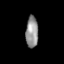
Tissue: lung
Cell type: Epithelial cells
Senescence score: 0.2191
Nuclear area (px): 383
Mean DAPI intensity: 145.668